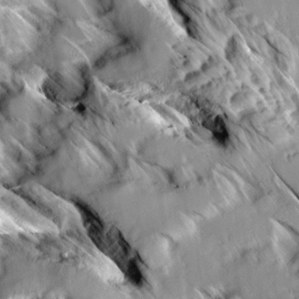
Label: non_frost